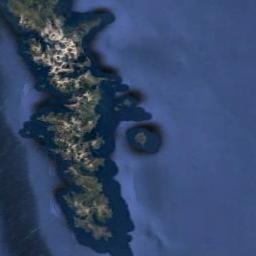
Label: island